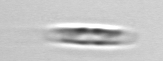
Label: pennate